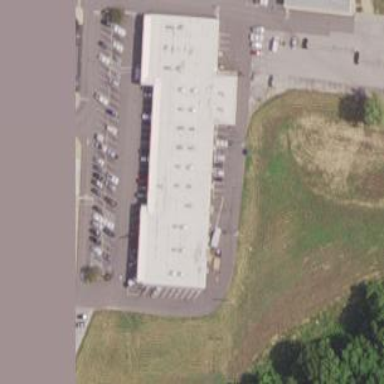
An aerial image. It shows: Retail building.